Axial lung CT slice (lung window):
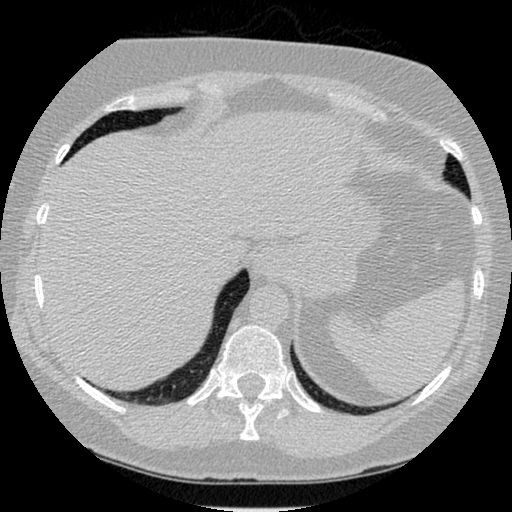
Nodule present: no